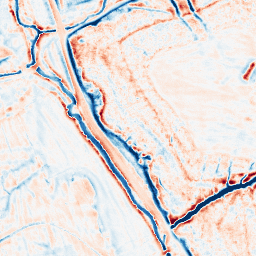
Category: edge_preserving
Decomposition family: bilateral
Decomposition parameters: d: 15
sigma_color: 100
sigma_space: 75
Upsampling method: quintic
Upsampling parameters: scale: 4
Upsampling scale: 4